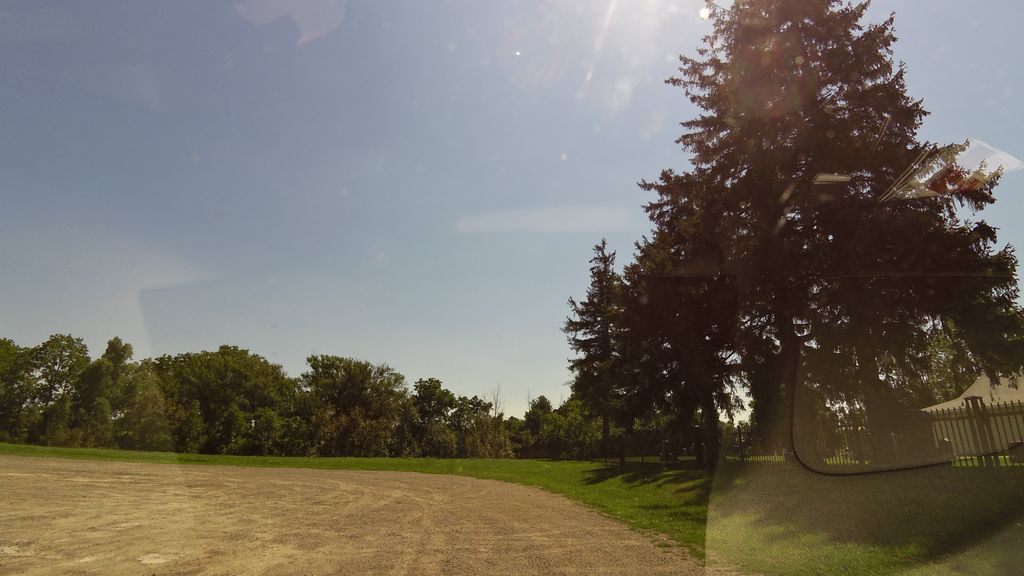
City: hamilton